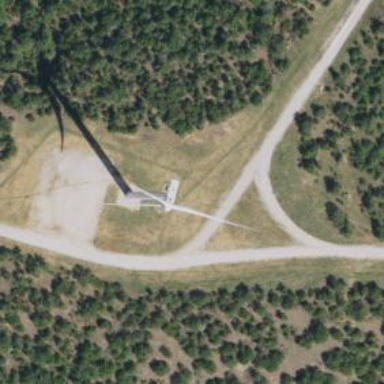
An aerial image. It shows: Wind generator with horizontal axis. The generator is wind turbine.